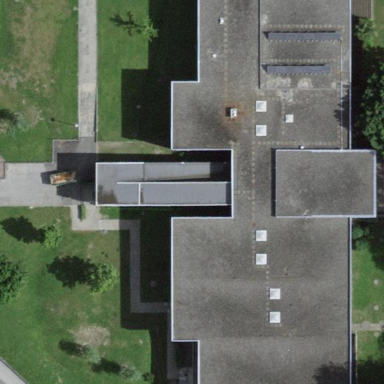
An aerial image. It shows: School building.